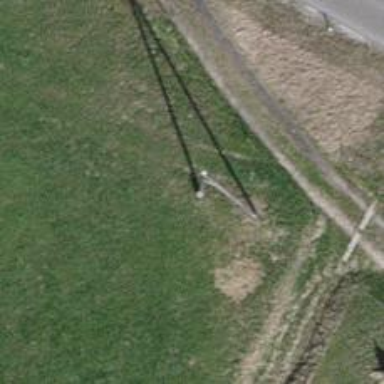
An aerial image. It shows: Minor power line.